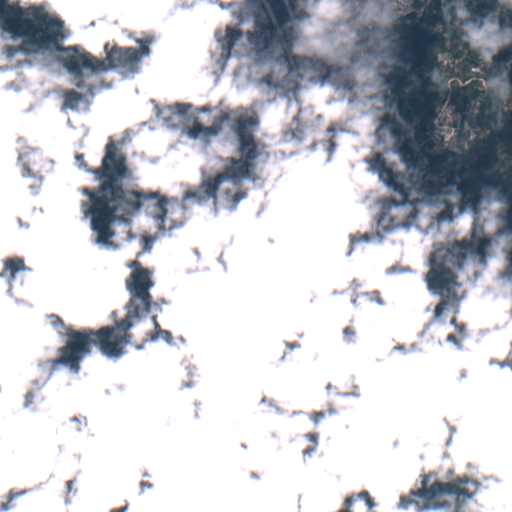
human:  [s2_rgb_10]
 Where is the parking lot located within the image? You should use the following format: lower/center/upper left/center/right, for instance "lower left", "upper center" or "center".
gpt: The parking lot is located in the upper center of the image.
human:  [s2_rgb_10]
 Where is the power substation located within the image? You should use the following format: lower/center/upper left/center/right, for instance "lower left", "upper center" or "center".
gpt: The power substation is located in the upper left of the image.
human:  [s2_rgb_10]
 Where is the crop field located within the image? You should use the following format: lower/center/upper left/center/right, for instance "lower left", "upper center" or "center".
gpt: There is no crop field in the image.